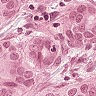
Metastatic tissue present: yes